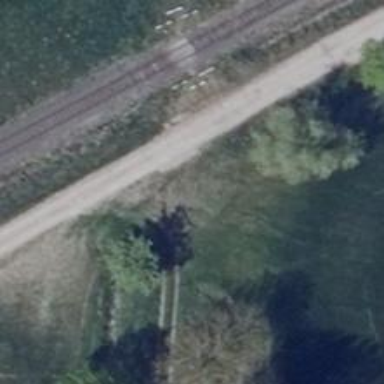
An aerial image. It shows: Gravel track with grade2 tracktype.